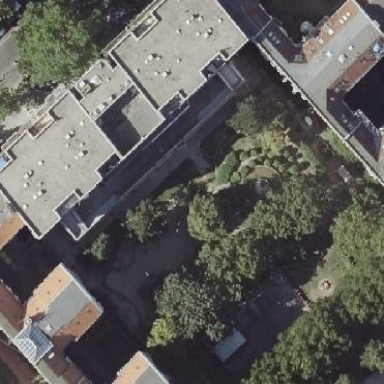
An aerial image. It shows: Kindergarten.